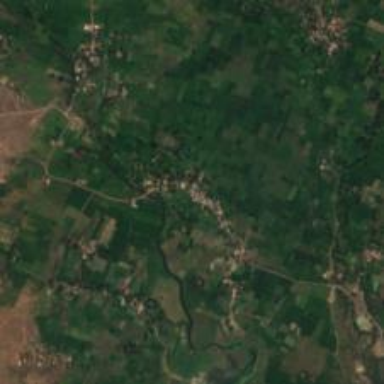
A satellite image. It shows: Village.